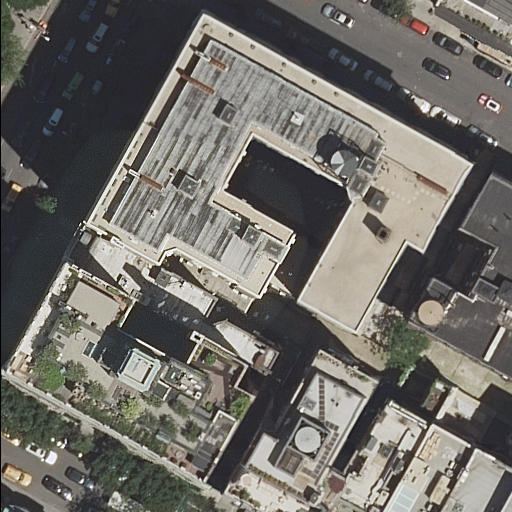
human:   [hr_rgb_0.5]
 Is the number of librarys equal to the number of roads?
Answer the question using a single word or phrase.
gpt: no

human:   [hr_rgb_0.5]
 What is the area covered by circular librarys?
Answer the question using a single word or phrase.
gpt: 0m2

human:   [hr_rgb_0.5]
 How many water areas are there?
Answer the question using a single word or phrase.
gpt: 0

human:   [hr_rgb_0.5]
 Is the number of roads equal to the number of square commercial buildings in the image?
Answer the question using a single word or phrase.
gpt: no

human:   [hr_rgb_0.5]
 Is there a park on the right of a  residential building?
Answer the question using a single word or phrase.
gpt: yes

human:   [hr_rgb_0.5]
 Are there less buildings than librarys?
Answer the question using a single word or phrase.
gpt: no

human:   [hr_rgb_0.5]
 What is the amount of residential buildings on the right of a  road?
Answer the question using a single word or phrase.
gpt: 9

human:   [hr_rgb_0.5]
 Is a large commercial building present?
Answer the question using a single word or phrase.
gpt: no

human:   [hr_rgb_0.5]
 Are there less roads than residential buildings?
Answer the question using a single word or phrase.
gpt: yes

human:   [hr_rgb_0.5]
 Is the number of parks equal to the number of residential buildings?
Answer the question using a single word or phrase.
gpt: no

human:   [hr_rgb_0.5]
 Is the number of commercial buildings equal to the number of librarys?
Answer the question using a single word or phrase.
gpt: no

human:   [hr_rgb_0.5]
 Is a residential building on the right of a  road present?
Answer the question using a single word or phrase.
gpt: yes

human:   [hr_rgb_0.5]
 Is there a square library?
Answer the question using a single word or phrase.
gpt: no

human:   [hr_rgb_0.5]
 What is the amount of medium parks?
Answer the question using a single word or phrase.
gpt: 0

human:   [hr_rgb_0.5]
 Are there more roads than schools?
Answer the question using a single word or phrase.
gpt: yes

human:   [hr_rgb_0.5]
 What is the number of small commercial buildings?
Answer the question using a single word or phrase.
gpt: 0

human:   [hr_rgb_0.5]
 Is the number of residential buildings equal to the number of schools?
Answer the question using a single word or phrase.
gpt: no

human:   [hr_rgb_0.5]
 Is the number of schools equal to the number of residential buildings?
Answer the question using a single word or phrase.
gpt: no

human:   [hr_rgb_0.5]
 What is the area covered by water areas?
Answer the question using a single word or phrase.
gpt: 0m2

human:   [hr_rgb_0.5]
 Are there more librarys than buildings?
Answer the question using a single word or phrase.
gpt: no

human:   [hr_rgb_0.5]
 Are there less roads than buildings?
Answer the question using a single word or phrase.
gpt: yes

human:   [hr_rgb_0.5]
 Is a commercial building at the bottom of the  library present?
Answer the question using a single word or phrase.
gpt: no

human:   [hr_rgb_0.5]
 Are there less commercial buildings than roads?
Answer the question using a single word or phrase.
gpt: yes

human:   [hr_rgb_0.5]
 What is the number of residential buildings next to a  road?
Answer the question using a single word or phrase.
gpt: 10

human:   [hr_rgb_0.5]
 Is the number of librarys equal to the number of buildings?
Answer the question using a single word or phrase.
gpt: no

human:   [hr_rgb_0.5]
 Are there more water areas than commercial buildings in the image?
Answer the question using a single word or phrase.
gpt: no

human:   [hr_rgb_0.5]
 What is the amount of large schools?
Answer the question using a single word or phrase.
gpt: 0

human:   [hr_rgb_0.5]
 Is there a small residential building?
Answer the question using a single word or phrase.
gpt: yes

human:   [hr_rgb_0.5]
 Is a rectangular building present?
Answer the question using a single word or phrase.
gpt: yes

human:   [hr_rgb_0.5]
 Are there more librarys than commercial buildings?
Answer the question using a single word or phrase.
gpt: yes

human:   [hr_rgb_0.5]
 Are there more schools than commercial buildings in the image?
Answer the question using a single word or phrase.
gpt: yes

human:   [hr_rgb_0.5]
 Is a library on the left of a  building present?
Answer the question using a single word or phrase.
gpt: no

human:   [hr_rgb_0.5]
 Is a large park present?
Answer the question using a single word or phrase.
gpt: yes

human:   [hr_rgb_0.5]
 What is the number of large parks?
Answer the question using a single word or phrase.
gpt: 1

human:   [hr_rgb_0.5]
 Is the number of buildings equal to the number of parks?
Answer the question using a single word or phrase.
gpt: no

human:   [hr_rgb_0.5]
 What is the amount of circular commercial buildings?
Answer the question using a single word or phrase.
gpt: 0